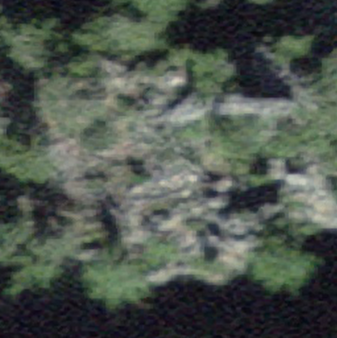
Label: bouldering_area